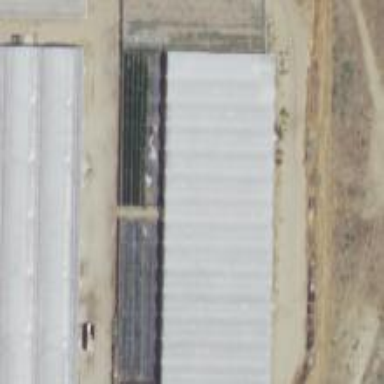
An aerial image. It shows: Greenhouse used for horticulture.